Question: I'm building a wpf application with a custom control and everything worked so far.
But now i encountered two problems:
1. I want to assign a background color to my control but that overlays the rectangle inside the grid, so the rectangle becomes invisible.
2. I tried to write a template for a ContentControl but the content does not render as expected, meaning only the display name does show up with the text of each progress bar.
The template for my custom control (if the code behind is of interest i'll add that as well):
'''
<Style TargetType="{x:Type local:MetroProgressBar}">
<Setter Property="Template">
<Setter.Value>
<ControlTemplate TargetType="{x:Type local:MetroProgressBar}">
<Grid Background="{TemplateBinding Background}">
<Rectangle Fill="{TemplateBinding ProgressBrush}" HorizontalAlignment="Left"
VerticalAlignment="Stretch" Width="{TemplateBinding ProgressBarWidth}"
Visibility="{TemplateBinding IsHorizontal, Converter={StaticResource BoolToVis}}"/>
<Rectangle Fill="{TemplateBinding ProgressBrush}" HorizontalAlignment="Stretch"
VerticalAlignment="Bottom" Height="{TemplateBinding ProgressBarHeight}"
Visibility="{TemplateBinding IsVertical, Converter={StaticResource BoolToVis}}"/>
<Border
Background="{TemplateBinding Background}"
BorderBrush="{TemplateBinding BorderBrush}"
BorderThickness="{TemplateBinding BorderThickness}"/>
<TextBlock VerticalAlignment="Center" HorizontalAlignment="Center"
Text="{TemplateBinding Text}"
FontSize="{TemplateBinding FontSize}" FontStyle="{TemplateBinding FontStyle}" FontWeight="{TemplateBinding FontWeight}"
FontFamily="{TemplateBinding FontFamily}" FontStretch="{TemplateBinding FontStretch}"
Foreground="{TemplateBinding Foreground}" TextWrapping="Wrap"/>
<Polygon Fill="{TemplateBinding BorderBrush}" Points="{TemplateBinding LeftBorderTriangle}"/>
<Polygon Fill="{TemplateBinding BorderBrush}" Points="{TemplateBinding RightBorderTriangle}"/>
</Grid>
</ControlTemplate>
</Setter.Value>
</Setter>
</Style>
'''
The template for the ContentControl:
'''
<vm:RamViewModel x:Key="RamInformationSource"/>
<Style TargetType="ContentControl" x:Key="MemoryUsageTemplate">
<Setter Property="Template">
<Setter.Value>
<ControlTemplate>
<Grid DataContext="{Binding Source={StaticResource RamInformationSource}}">
<Grid.ColumnDefinitions>
<ColumnDefinition Width="*"/>
<ColumnDefinition Width="*"/>
<ColumnDefinition Width="*"/>
<ColumnDefinition Width="*"/>
</Grid.ColumnDefinitions>
<TextBlock HorizontalAlignment="Center" Text="{Binding DisplayName}" VerticalAlignment="Center"
FontSize="15"/>
<ctrl:MetroProgressBar Grid.Column="1" VerticalAlignment="Stretch" Width="55" Orientation="Vertical" HorizontalAlignment="Center"
ExtenedBorderWidth="0.25" BorderBrush="Gray" Text="Available memory" Progress="{Binding AvailableMemory}"
MaxValue="{Binding TotalMemory}"/>
<ctrl:MetroProgressBar Grid.Column="2" VerticalAlignment="Stretch" Width="60" Orientation="Vertical" HorizontalAlignment="Center"
ExtenedBorderWidth="0.2" BorderBrush="Black" Text="Total memory" Progress="100"
MaxValue="{Binding TotalMemory}"/>
<ctrl:MetroProgressBar Grid.Column="3" VerticalAlignment="Stretch" Width="60" Orientation="Vertical" HorizontalAlignment="Center"
ExtenedBorderWidth="0.2" BorderBrush="DodgerBlue" Text="Used memory" Progress="{Binding UsedMemory}"
MaxValue="{Binding TotalMemory}"/>
</Grid>
</ControlTemplate>
</Setter.Value>
</Setter>
</Style>
'''
The xaml that displays the content:
'''
...
<ContentControl Style="{StaticResource MemoryUsageTemplate}"/>
<ctrl:MetroProgressBar Grid.Row="1" BorderBrush="Black" Text="Test" HorizontalAlignment="Left" Background="Aquamarine"
Orientation="Horizontal" BorderThickness="2" Height="50" Width="200" Progress="46"/>
<ctrl:MetroProgressBar Grid.Row="1" BorderBrush="Black" Text="Test" HorizontalAlignment="Right"
Orientation="Horizontal" BorderThickness="2" Height="50" Width="200" Progress="46"/>
...
'''

Top of the image shows the content control with the template applied. The bottom shows the two progress bars as defined in the last xaml (left with background, right without).
That are all custom DPs that are defined for the control:
'''
/// <summary>
/// Identifies the ExtenedBorderWidth property.
/// </summary>
public static readonly DependencyProperty ExtenedBorderWidthProperty =
DependencyProperty.Register("ExtenedBorderWidth", typeof(double), typeof(MetroProgressBar),
new PropertyMetadata(0.17, ExtendedBorderWidthValueChanged));
/// <summary>
/// Identifies the Text property.
/// </summary>
public static readonly DependencyProperty TextProperty =
DependencyProperty.Register("Text", typeof(string), typeof(MetroProgressBar), new PropertyMetadata(""));
/// <summary>
/// Identifies the Orientation property.
/// </summary>
public static readonly DependencyProperty OrientationProperty =
DependencyProperty.Register("Orientation", typeof(Orientation), typeof(MetroProgressBar), new PropertyMetadata(Orientation.Horizontal, OrientationValueChanged));
/// <summary>
/// Identifies the IsHorizontal property.
/// </summary>
public static readonly DependencyProperty IsHorizontalProperty =
DependencyProperty.Register("IsHorizontal", typeof(bool), typeof(MetroProgressBar), new PropertyMetadata(true, OrientationChangedByProperty));
/// <summary>
/// Identifies the IsVertical property.
/// </summary>
public static readonly DependencyProperty IsVerticalProperty =
DependencyProperty.Register("IsVertical", typeof(bool), typeof(MetroProgressBar), new PropertyMetadata(false, OrientationChangedByProperty));
/// <summary>
/// Identifies the ProgressBrush property.
/// </summary>
public static readonly DependencyProperty ProgressBrushProperty =
DependencyProperty.Register("ProgressBrush", typeof(Brush), typeof(MetroProgressBar), new PropertyMetadata(new SolidColorBrush(Colors.LightGreen)));
/// <summary>
/// Identifies the LeftBorderTriangle property.
/// </summary>
public static readonly DependencyProperty LeftBorderTriangleProperty =
DependencyProperty.Register("LeftBorderTriangle", typeof(PointCollection), typeof(MetroProgressBar), new PropertyMetadata(new PointCollection()));
/// <summary>
/// Identifies the RightBorderTriangle property.
/// </summary>
public static readonly DependencyProperty RightBorderTriangleProperty =
DependencyProperty.Register("RightBorderTriangle", typeof(PointCollection), typeof(MetroProgressBar), new PropertyMetadata(new PointCollection()));
/// <summary>
/// Identifies the MaxValue property.
/// </summary>
public static readonly DependencyProperty MaxValueProperty =
DependencyProperty.Register("MaxValue", typeof(ulong), typeof(MetroProgressBar), new PropertyMetadata(100UL, MaxValueChanged));
/// <summary>
/// Identifies the Progress property.
/// </summary>
public static readonly DependencyProperty ProgressProperty =
DependencyProperty.Register("Progress", typeof(double), typeof(MetroProgressBar), new PropertyMetadata(0.0d, ProgressValueChanged));
/// <summary>
/// Identifies the ProgressBarWidth property.
/// </summary>
public static readonly DependencyProperty ProgressBarWidthProperty
= DependencyProperty.Register("ProgressBarWidth", typeof(double), typeof(MetroProgressBar), new PropertyMetadata(0.0d));
/// <summary>
/// Identifies the ProgressBarHeight property.
/// </summary>
public static readonly DependencyProperty ProgressBarHeightProperty
= DependencyProperty.Register("ProgressBarHeight", typeof(double), typeof(MetroProgressBar), new PropertyMetadata(0.0d));
'''
The DP value changed callbacks and instance methods:
'''
#region Static
/// <summary>
/// Changes the orientation based on the calling property.
/// </summary>
/// <param name="source">The source of the event.</param>
/// <param name="e">Event information.</param>
private static void OrientationChangedByProperty(DependencyObject source, DependencyPropertyChangedEventArgs e)
{
//lock (lockOrientationByProperty)
{
MetroProgressBar pb = source as MetroProgressBar;
if (e.Property == IsVerticalProperty)
{
if ((bool)e.NewValue)
{
pb.IsHorizontal = false;
pb.Orientation = Orientation.Vertical;
}
else
{
pb.IsHorizontal = true;
pb.Orientation = Orientation.Horizontal;
}
}
else
{
// IsVerticalProperty is property that changed
if (!(bool)e.NewValue)
{
pb.IsHorizontal = false;
pb.Orientation = Orientation.Vertical;
}
else
{
pb.IsHorizontal = true;
pb.Orientation = Orientation.Horizontal;
}
}
AdjustVisibleProgressRect(pb);
}
}
/// <summary>
/// Sets the progress value to the new maximum value, if the new max value is less than
/// the current progress value.
/// </summary>
/// <param name="source">The source of the event.</param>
/// <param name="e">Event information.</param>
private static void MaxValueChanged(DependencyObject source, DependencyPropertyChangedEventArgs e)
{
//lock (lockMaxValue)
{
MetroProgressBar pb = source as MetroProgressBar;
ulong val = Convert.ToUInt64(e.NewValue);
if (val < Convert.ToUInt64(pb.Progress))
{
pb.Progress = val;
// Raise finished event
pb.OnFinished(EventArgs.Empty);
}
}
}
/// <summary>
/// Changes the width of the progress indication rectangle of the progress bar.
/// </summary>
/// <param name="source">The source of the event.</param>
/// <param name="e">Event information.</param>
private static void ProgressValueChanged(DependencyObject source, DependencyPropertyChangedEventArgs e)
{
//lock (lockProgress)
{
MetroProgressBar pb = source as MetroProgressBar;
AdjustVisibleProgressRect(pb, (double)e.NewValue);
pb.OnProgressChanged(new ProgressChangedEventArgs((double)e.NewValue));
// If new progress value equals or is greater than max value raise the finished event
if (pb.MaxValue <= Convert.ToUInt64(e.NewValue))
pb.OnFinished(EventArgs.Empty);
}
}
/// <summary>
/// Changes the width of the progress indication rectangle of the progress bar.
/// </summary>
/// <param name="sender">The source of the event.</param>
/// <param name="e">Event information.</param>
private static void OrientationValueChanged(DependencyObject sender, DependencyPropertyChangedEventArgs e)
{
//lock (lockOrientation)
{
MetroProgressBar pb = sender as MetroProgressBar;
pb.AdjustToOrientationChange();
if (pb.Orientation == Orientation.Horizontal)
{
pb.IsVertical = false;
pb.IsHorizontal = true;
}
else
{
pb.IsVertical = true;
pb.IsHorizontal = false;
}
pb.OnOrientationChanged(new OrientationChangedEventArgs((Orientation)e.OldValue, (Orientation)e.NewValue));
}
}
/// <summary>
/// Causes the progress bar to reassign the extended border.
/// </summary>
/// <param name="sender">The source of the event.</param>
/// <param name="e">Event information.</param>
private static void ExtendedBorderWidthValueChanged(DependencyObject sender, DependencyPropertyChangedEventArgs e)
{
//lock (lockExtendedBorder)
{
MetroProgressBar pb = sender as MetroProgressBar;
pb.SetUpBorderParts();
}
}
/// <summary>
/// Adjusts the progress bars visible progress rectangles after progress or visible changes.
/// </summary>
/// <param name="pb">The progress bar that changed.</param>
/// <param name="newValue">The new progress value. Only has to be set if there has been a progress change.</param>
private static void AdjustVisibleProgressRect(MetroProgressBar pb, double newValue = -1)
{
if (pb.Orientation == Orientation.Horizontal)
{
pb.ProgressBarWidth = (newValue == -1 ? pb.Progress : newValue) / pb.MaxValue * pb.Width;
}
else
{
pb.ProgressBarHeight = (newValue == -1 ? pb.Progress : newValue) / pb.MaxValue * pb.Height;
}
}
#endregion
#region Non-Static
/// <summary>
/// Adjusts the border ornaments to the new orientation of the control.
/// </summary>
private void AdjustToOrientationChange()
{
SetUpBorderParts();
}
/// <summary>
/// Sets up the triangles that are placed on the left and right side of the progress bar.
/// </summary>
private void SetUpBorderParts()
{
PointCollection leftBorder = new PointCollection();
PointCollection rightBorder = new PointCollection();
double borderWidth = ExtenedBorderWidth;
if (Orientation == Orientation.Horizontal)
{
// Left triangle
leftBorder.Add(new Point(0, 0));
leftBorder.Add(new Point(0, Height));
leftBorder.Add(new Point(Width * borderWidth, 0));
// Right triangle
rightBorder.Add(new Point(Width, 0));
rightBorder.Add(new Point(Width, Height));
rightBorder.Add(new Point(Width - (Width * borderWidth), Height));
}
else
{
// Top border
leftBorder.Add(new Point(0, 0));
leftBorder.Add(new Point(Width, 0));
leftBorder.Add(new Point(0, Height * borderWidth));
// Bottom border
rightBorder.Add(new Point(0, Height));
rightBorder.Add(new Point(Width, Height));
rightBorder.Add(new Point(Width, Height - (Height * borderWidth)));
}
LeftBorderTriangle = leftBorder;
RightBorderTriangle = rightBorder;
}
/// <summary>
/// Raises the Fnished event.
/// </summary>
/// <param name="e">Information on the event.</param>
protected virtual void OnFinished(EventArgs e)
{
EventHandler handler = finished;
if (handler != null)
{
handler(this, e);
}
}
/// <summary>
/// Raises the ProgressChanged event.
/// </summary>
/// <param name="e">Information on the event.</param>
protected virtual void OnProgressChanged(ProgressChangedEventArgs e)
{
EventHandler<ProgressChangedEventArgs> handler = progressChanged;
if (handler != null)
{
handler(this, e);
}
}
/// <summary>
/// Raises the OrientationChanged event.
/// </summary>
/// <param name="e">Information on the event.</param>
protected virtual void OnOrientationChanged(OrientationChangedEventArgs e)
{
EventHandler<OrientationChangedEventArgs> handler = orientationChanged;
if (handler != null)
{
handler(this, e);
}
}
/// <summary>
/// Raises the RenderSizeChanged event and sets up the border parts.
/// </summary>
/// <param name="sizeInfo">Info on the size change.</param>
protected override void OnRenderSizeChanged(SizeChangedInfo sizeInfo)
{
base.OnRenderSizeChanged(sizeInfo);
SetUpBorderParts();
AdjustVisibleProgressRect(this);
}
#endregion
'''
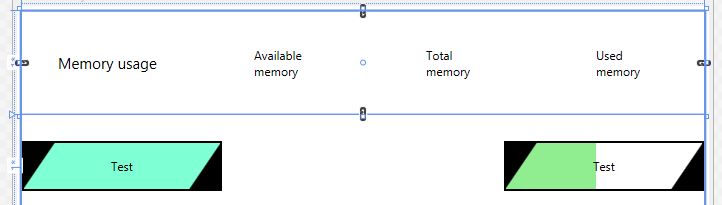
Answer: I found the answer to my first problem... Basically the Border element of the progress bar had its Background-property bound to the Control-background and since it is after the Rectangle in the visual tree it overlayed both of them.
The second problem occurred because i used 'Height' and 'Width' instead of 'ActualHeight' and 'ActualWidth' in the code of the user control. So when working with e.g. 'HorizontalAlignment.Stretch' the 'Width'/'Height' properties are not set and therefore all calculations based on them do not work.